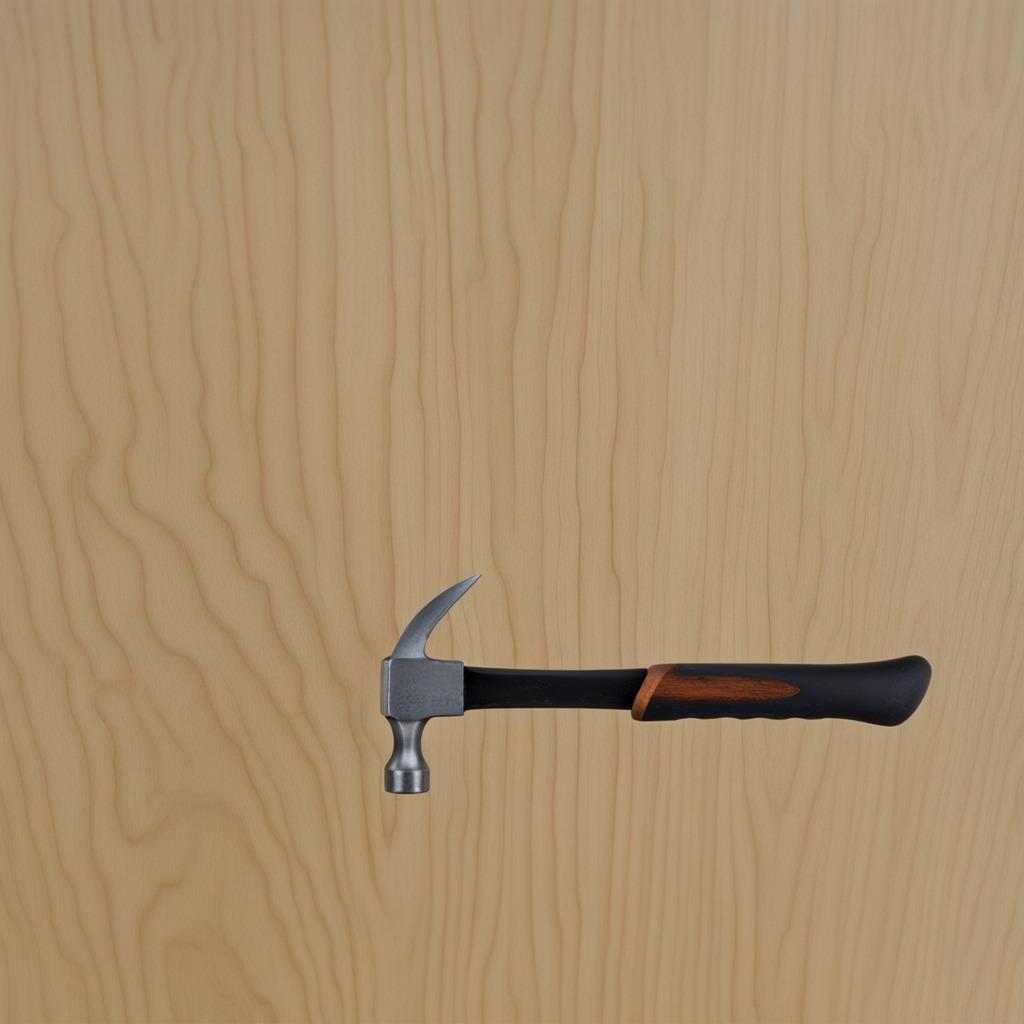
A hammer lying on a plywood surface in a paint workshop lit by afternoon window light.